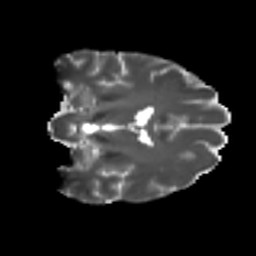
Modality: T2w
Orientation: coronal
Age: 34
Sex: female
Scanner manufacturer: ge
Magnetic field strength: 3 T
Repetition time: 7.8 s
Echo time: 0.0606 s